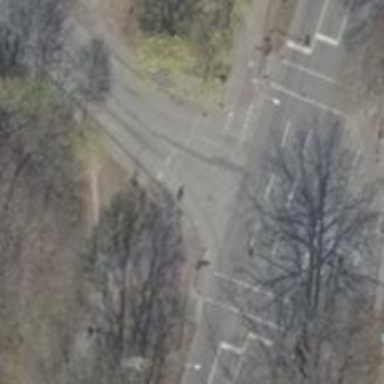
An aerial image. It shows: Cycleway with traffic signal crossing.